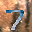
Label: 7